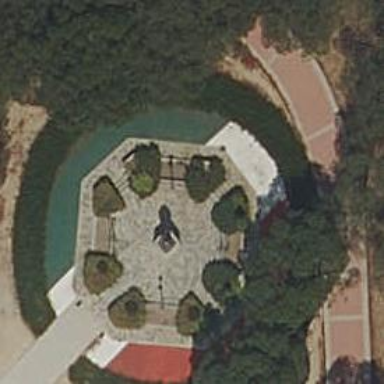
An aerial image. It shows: Historic memorial.